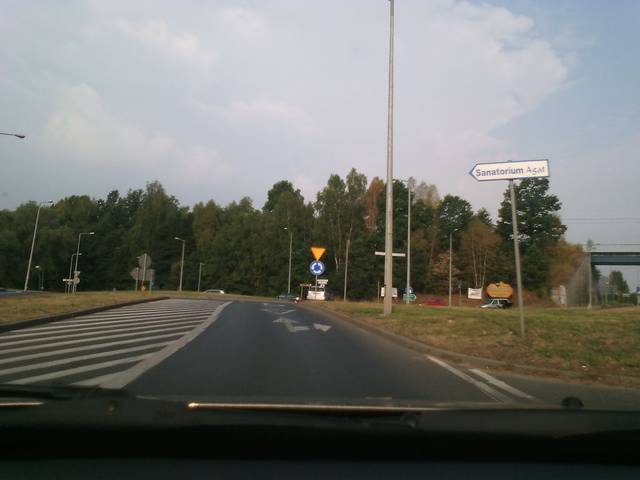
Region: Germany
Coordinates: 50.904, 15.721